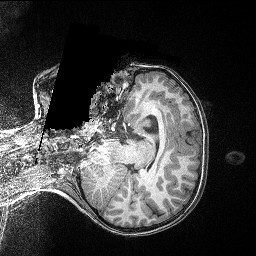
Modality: T1w
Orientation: axial